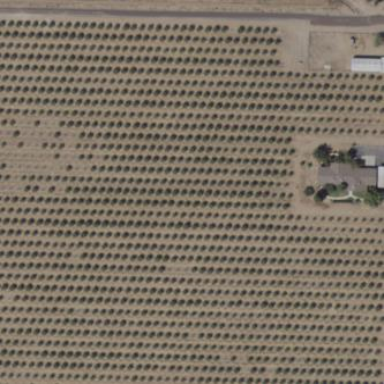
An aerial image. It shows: Orchard filled with almond trees.